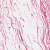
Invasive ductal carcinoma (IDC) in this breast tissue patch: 0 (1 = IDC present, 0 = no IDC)